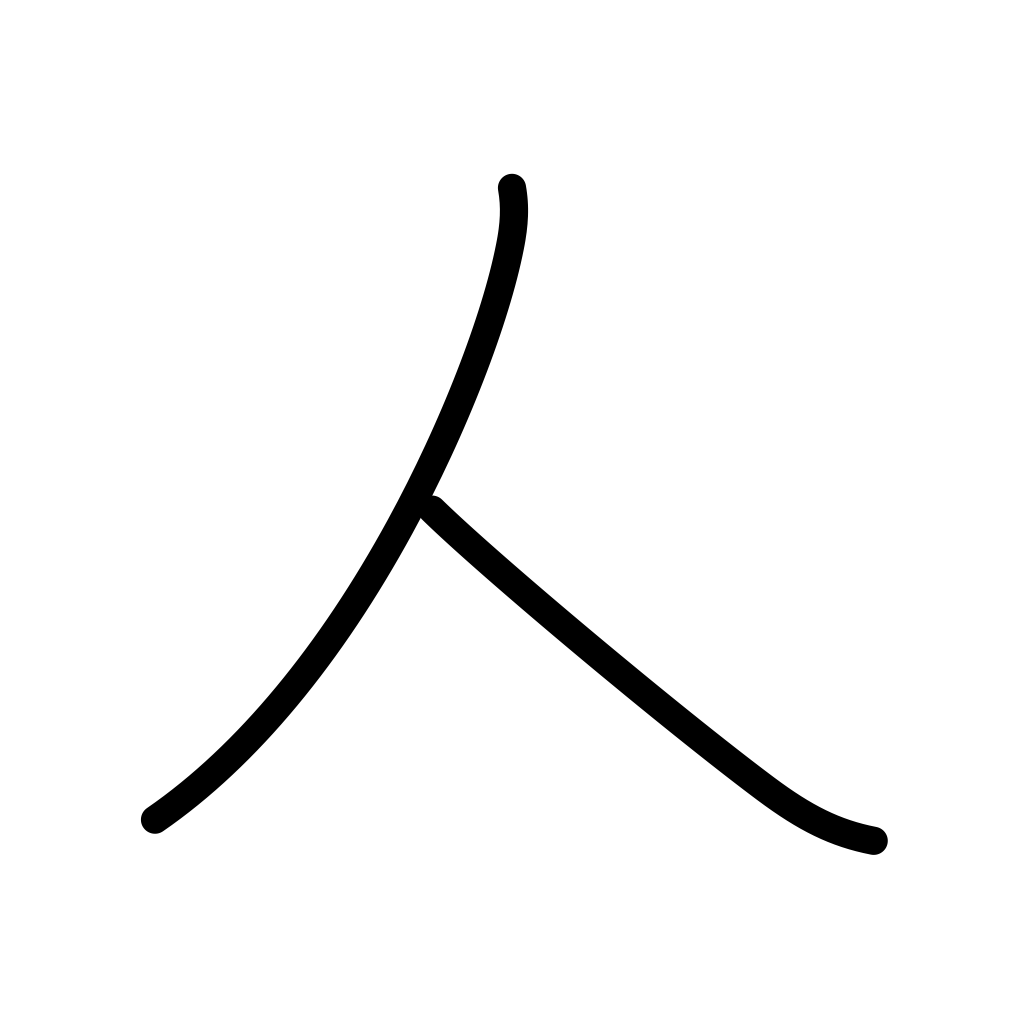
Meaning: person